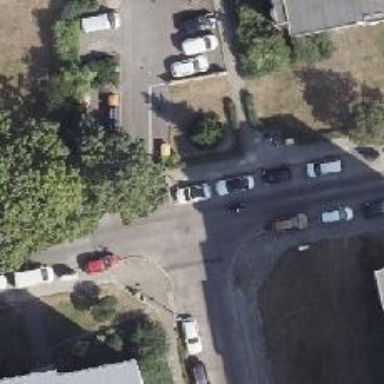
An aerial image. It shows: Parking lane designated for parking.